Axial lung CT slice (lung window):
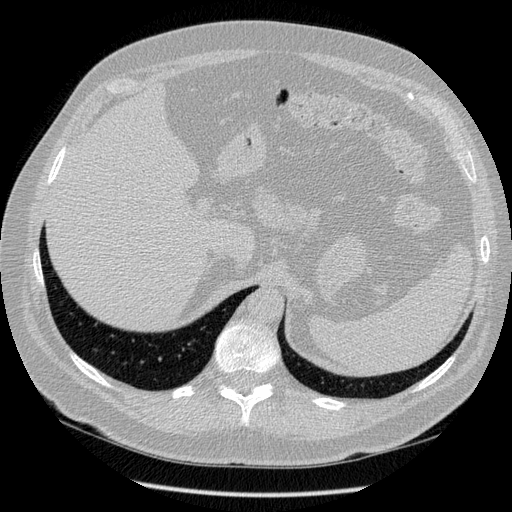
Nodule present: no